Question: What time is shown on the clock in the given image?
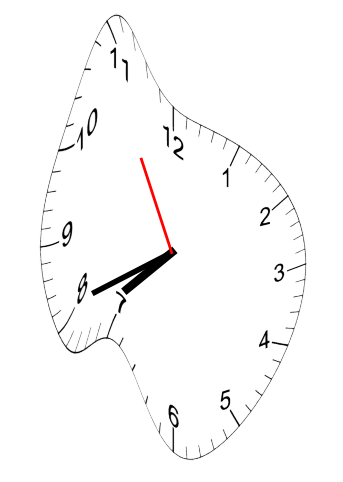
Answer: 07:40:55